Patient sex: M
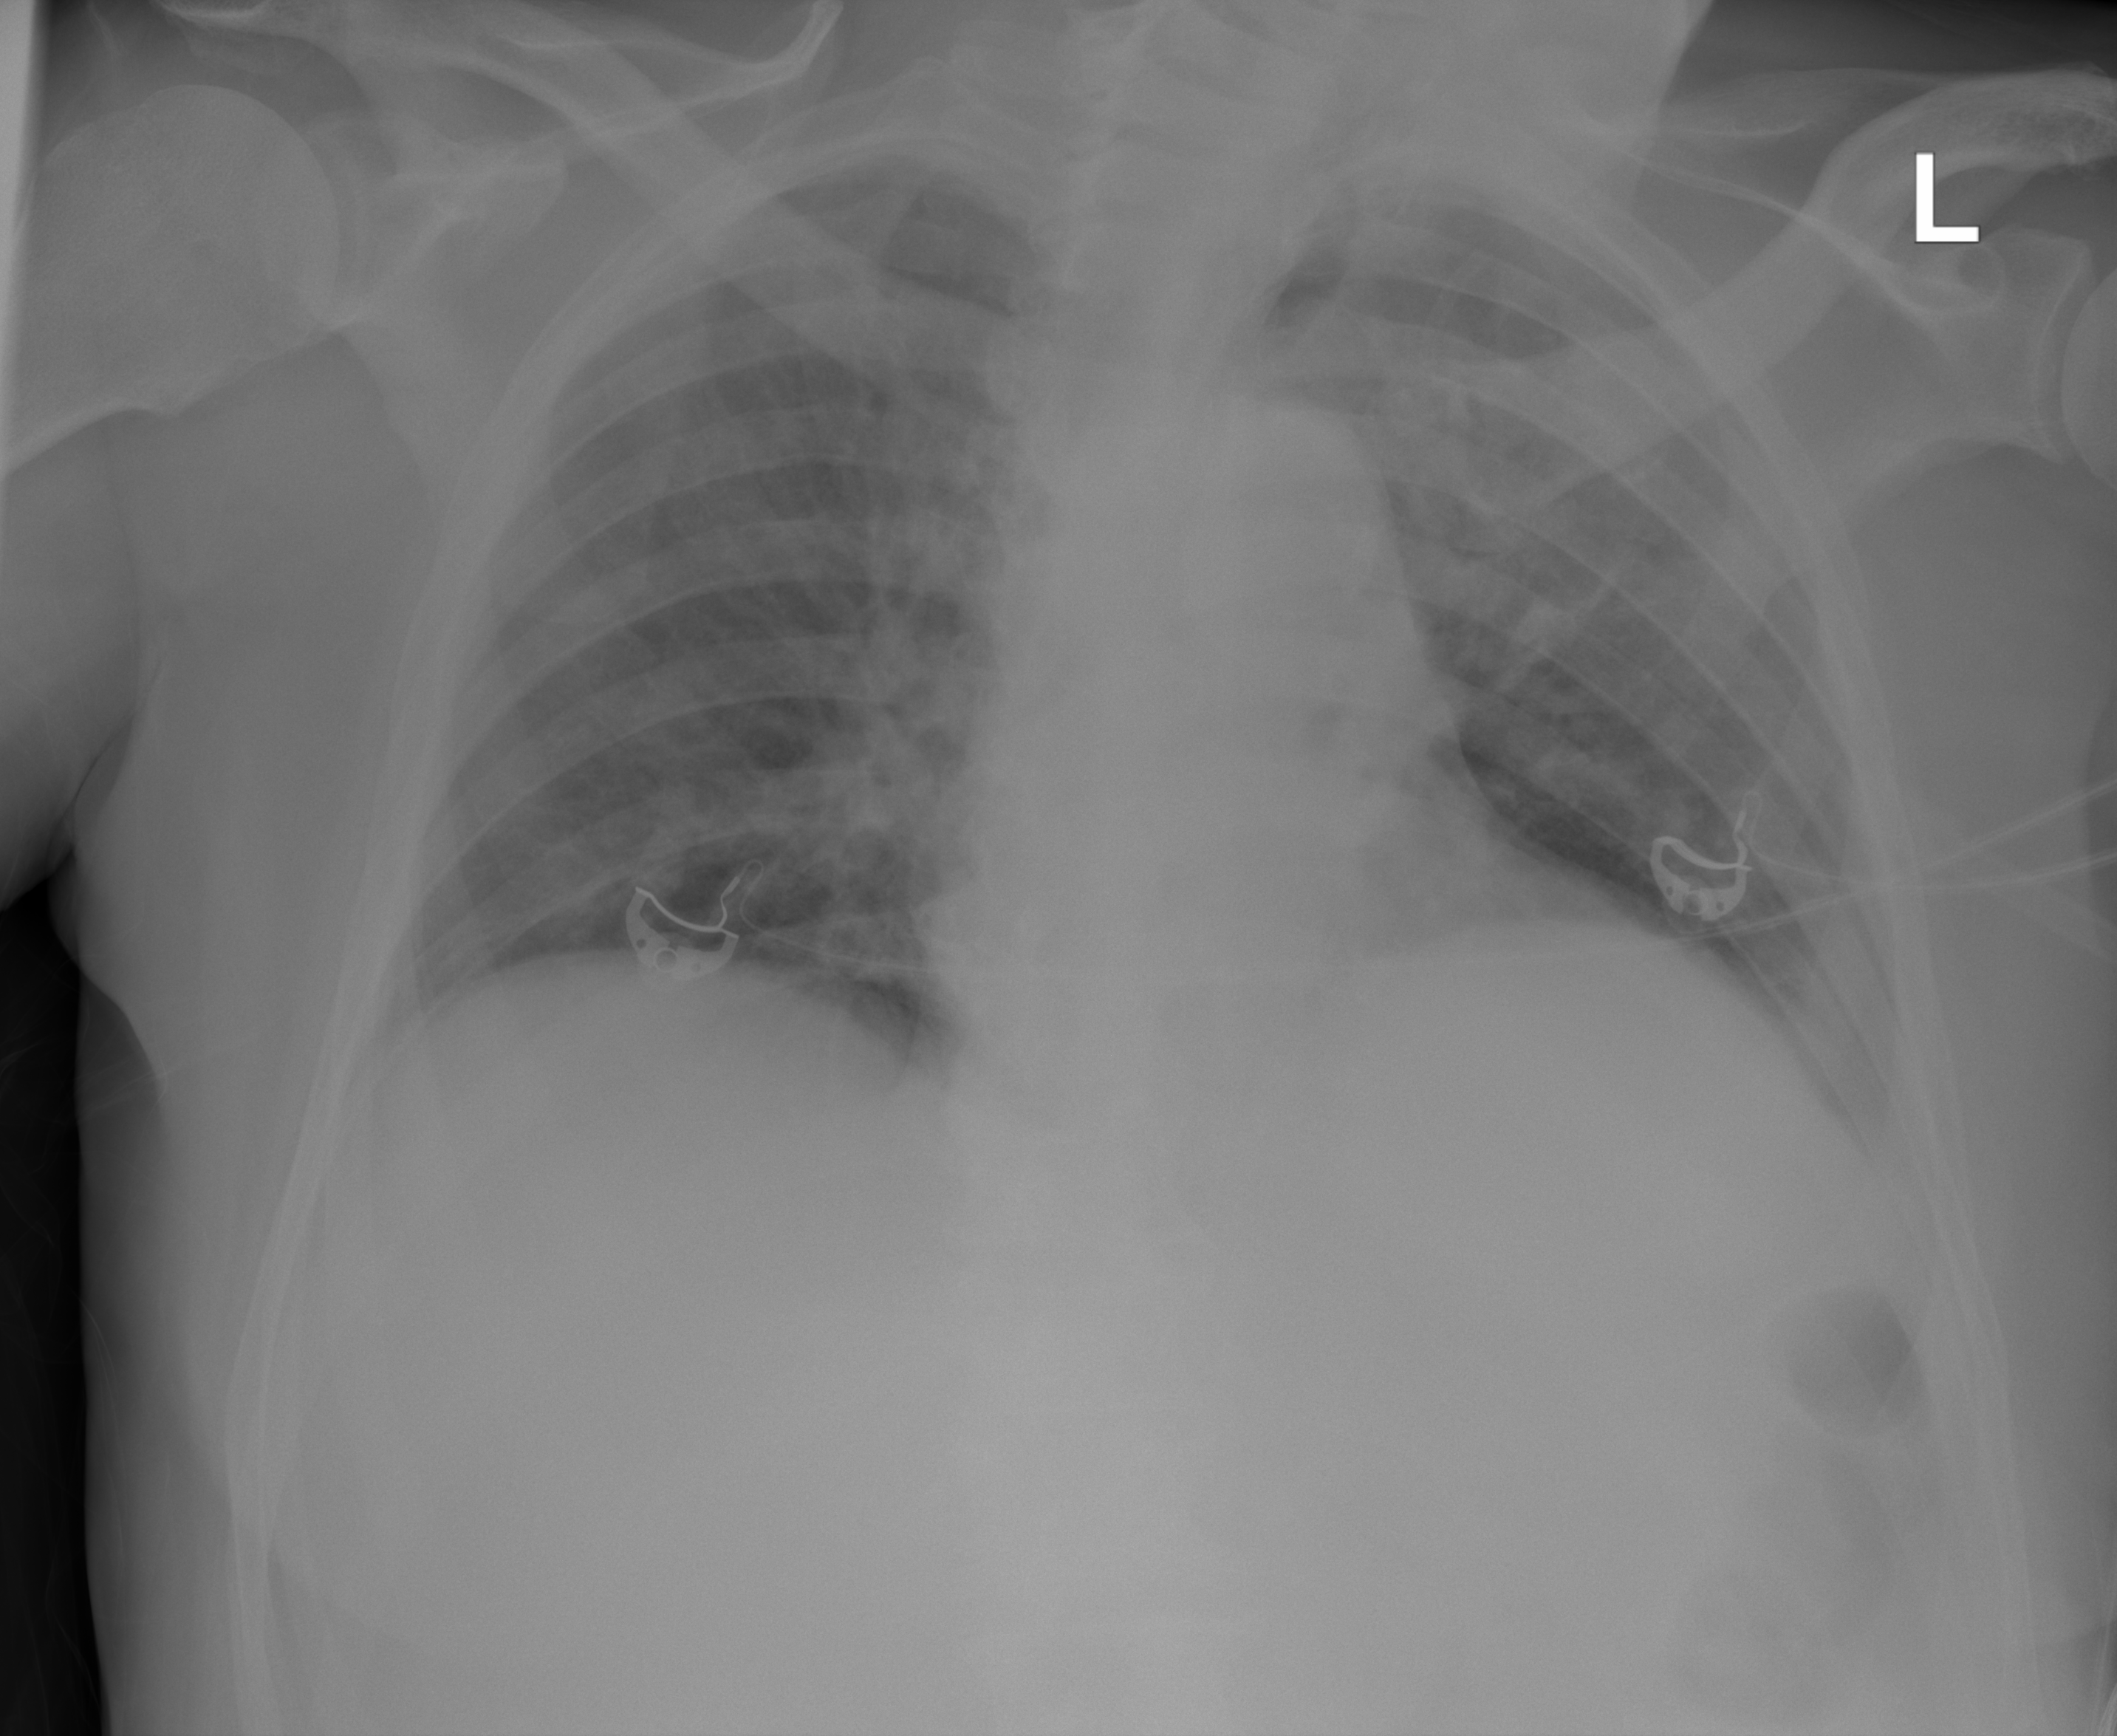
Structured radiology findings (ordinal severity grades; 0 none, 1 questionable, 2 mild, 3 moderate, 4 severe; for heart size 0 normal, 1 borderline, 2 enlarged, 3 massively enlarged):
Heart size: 0
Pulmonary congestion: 2
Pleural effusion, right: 0
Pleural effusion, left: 0
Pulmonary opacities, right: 1
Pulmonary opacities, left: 1
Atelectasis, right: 0
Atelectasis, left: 0